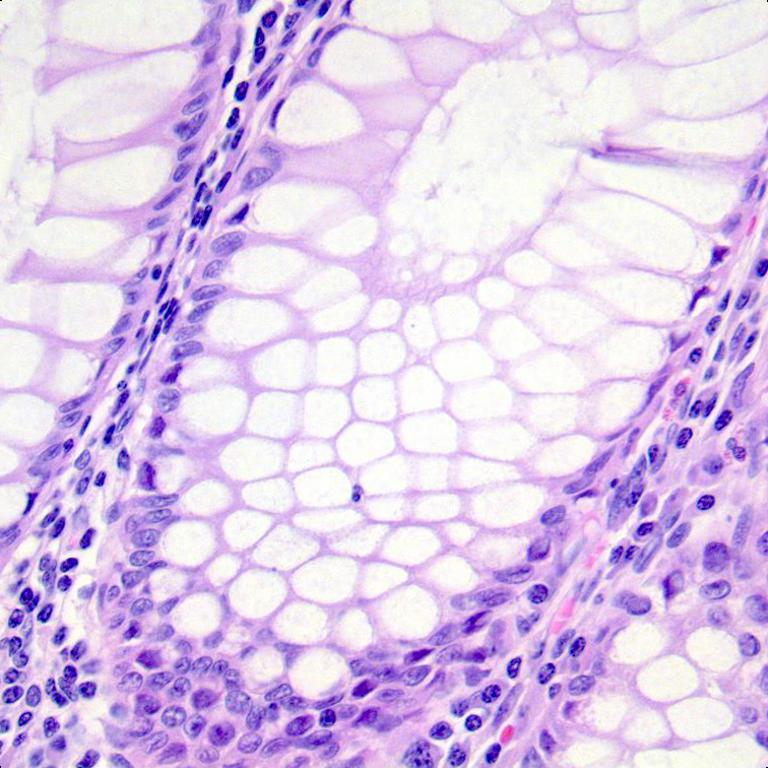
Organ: colon
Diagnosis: benign